Question: I was doing some experimenting with Gradle and created a multi-project build, with 'multiproject_test' dependent on two projects 'ChildA' and 'ChildB'. I put this simple test project on GitHub.
<URL>
Everything seems to be working great on the command line and Eclipse. Everything was compiling and the dependencies were being recognized and used. But when I imported the project into IDEA it did not create the dependencies. It seems like I had to manually create the modules although it did import the source code from the child projects.
My question is do I have to specify these module declarations separately in the 'build.gradle' script for IDEA? Why would it not even compile the dependencies?
Solution proposed below worked great. IDEA handled the 'build.gradle'script much more gracefully than the 'idea' plugin.

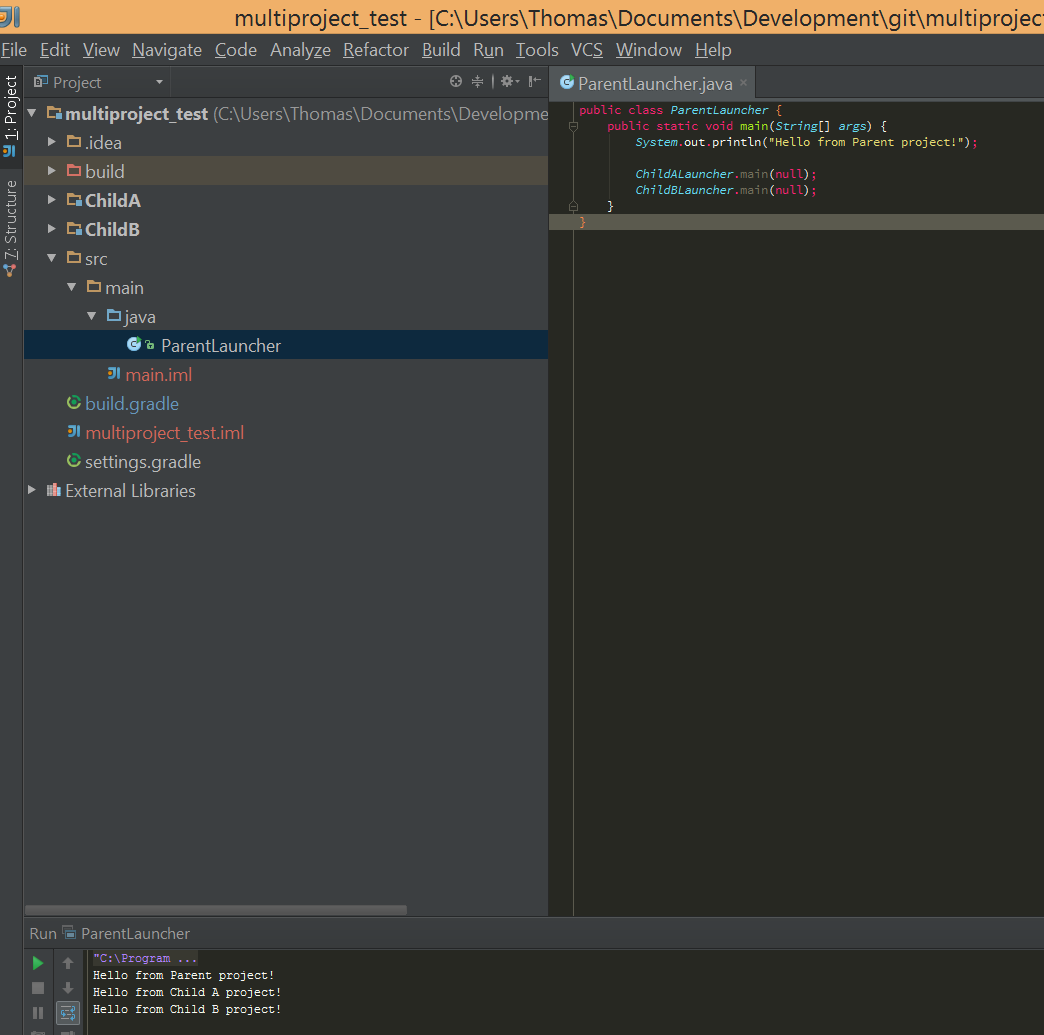
Answer: Loading a Gradle project to build an IDEA project by using the 'idea plugin' does not always work well. The recommended way to load a Gradle project in IDEA is to import the 'build.gradle' file from the root project.
More detailed instructions can be found in IDEA documentation <URL>.